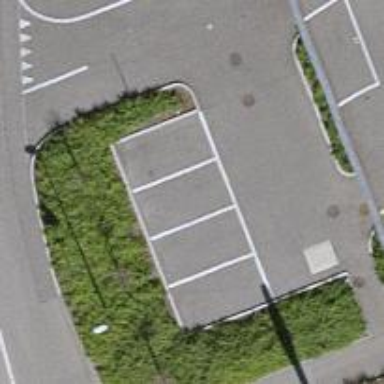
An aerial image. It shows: Road serving as parking aisle.